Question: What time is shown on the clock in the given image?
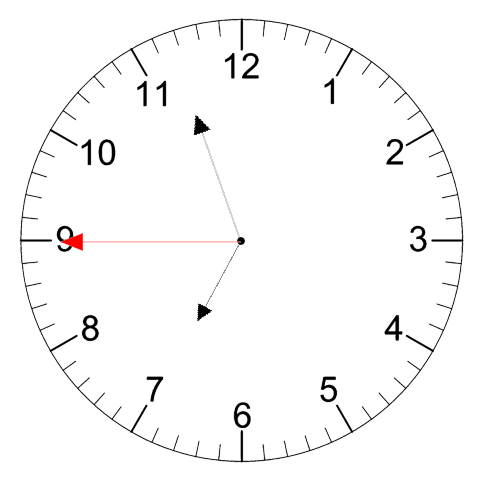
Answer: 06:56:45